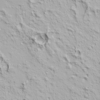
Label: not_dusty